Question: I'm using JavaScript to access the HTML table element.
'''
<html>
<head>
<title>Popup page</title>
</head>
<body>
<form name="F1" method="POST">
TOTAL : <p id="total"></p>
PERCENTAGE : <p id="percentage"></p>
</form>
//This table has 9 rows and 7 columns.
// I'd like to get the 6th column elements from 2nd row onwards.
<table class="collapse" >
<tbody>
<tr><td>S.No.</td><td>Subject Code</td><td>Subject Name </td><td>Int. Marks</td>
<td>Ext. Marks</td><td>Total</td><td>Credits</td><td>Result</td></tr>
<tr><td>1</td><td>GR11A1009</td><td>Environmental Science</td><td>23</td><td>66</td>
<td>89</td><td>3</td><td>P</td></tr>
<tr><td>2</td><td>GR11A1010</td><td>Mathematics - II</td><td>22</td><td>58</td>
<td>4</td><td>P</td></tr><td>80</td>
<tr><td>3</td><td>GR11A1011</td><td>Engineering Chemistry</td><td>17</td><td>53</td>
<td>70</td><td>3</td><td>P</td></tr>
<tr><td>4</td><td>GR11A1012</td><td>Engineering Graphics</td><td>20</td><td>47</td>
<td>67</td><td>3</td><td>P</td></tr>
<tr><td>5</td><td>GR11A1013</td><td>IT Workshop</td><td>25</td><td>43</td><td>68</td>
<td>2</td><td>P</td></tr>
<tr><td>6</td><td>GR11A1014</td><td>Engineering Chemistry Lab</td><td>13</td>
<td>30</td><td>43</td><td>3</td><td>P</td></tr>
<tr><td>7</td><td>GR11A1015</td><td>English Lab</td><td>20</td><td>44</td><td>64</td>
<td>3</td><td>P</td></tr>
<tr><td>8</td><td>GR11A1018</td><td>Mathematics - III</td><td>20</td><td>67</td>
<td>3</td><td>P</td></tr>
</tbody>
</table>
//JavaScript starts here
<script>
var table = document.getElementByClass("collapse");
var marks = new Array();
var total = 0,percentage;
//here is code to get all the 6th column elements fro 2nd row onwards.
for(var i=0;i<8;i++)
marks[i] = table.ChildNodes[0].ChildNodes[i+1].ChildNodes[5].nodeValue;
//here I'm adding all the values stored ( subject marks) and finding the grand total
for(var i=0;i<8;i++)
total +=marks[i];
//now, I'm calculating the percentage
percentage = total/725;
//Below code isn't having any effect. Why is it?
document.getElementById("total").innerHTML = total;
document.getElementById("percentage").innerHTML = percentage;
</script>
</body>
</html>
'''
What is the problem with the above code ? What can I do to solve it?
## Here is the output:

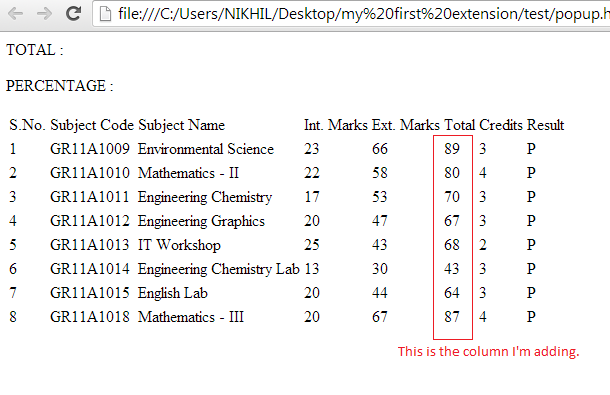
Answer: There are several problems with the code. In addition to the problem with 'getElementByClass' (there is no such method, use 'document.getElementsByClassName("collapse")[0]' instead), you are trying to access the elements in the table using 'ChildNodes' (undefined). You probably meant to write 'childNodes', but you should really using 'children', since you don't want to have to do with all the text nodes containing just whitespace. And you are accessing cells without checking that they exist; not all rows have 6th cell in your table.
There is also a spurious '</tr>' tag that confuses table parsing. Remove it.
Morever, to get the content of a 'td' element, you cannot use 'nodeValue', which is defined for text nodes only. You could use 'innerText', but due to issues in browser support, the good old 'innerHTML' is safer. Then you need to convert the data from string to number (otherwise adding 2 and 2 gives your 22, not 4), e.g. with the 'Number' function. You may wish to add some error-checking here (and elsewhere).
'''
for(var i=0;i<8;i++)
marks[i] = table.children[0].children[i+1].children[5].innerHTML;
for(var i=0;i<8;i++)
total += Number(marks[i]);
'''